Question: I'm working on a game copter (<URL>. When you touch the screen, you go upwards otherwise you'll go downwards. So you are changing the position of the sprite.
Now I want a trailpath for my sprite, does anybody who has an idea how to do it? Here is an example of how it should look like:

Tips for on the center line are good enough. If you have an idea how to do the gradient, let me know!
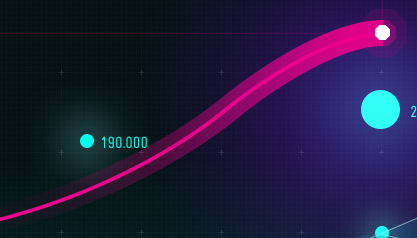
Answer: You need Particles. You can look <URL> this 3 examples:
- - -